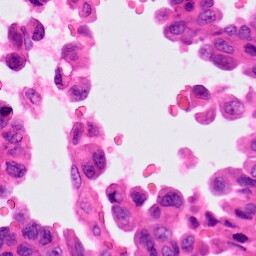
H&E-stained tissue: Lung